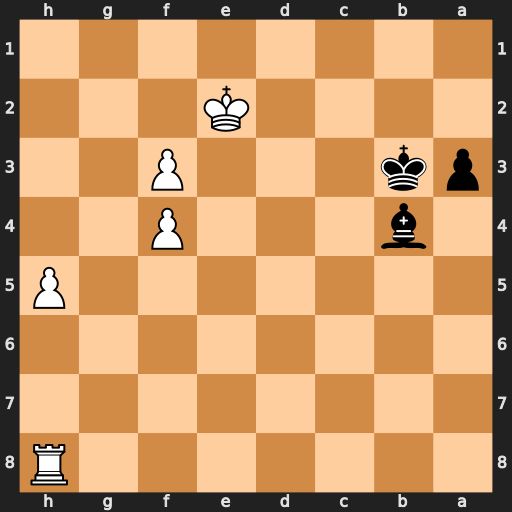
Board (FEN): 7R/8/8/7P/1b3P2/pk3P2/4K3/8
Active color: b
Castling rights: -
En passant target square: -
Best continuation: a2 Ra8 Ba3